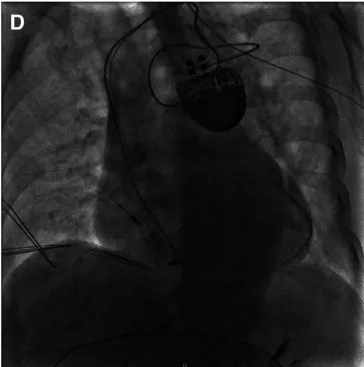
RAO view]. AP, anterior posterior; LAO, left anterior oblique; RA, right atrium; RAA, right atrial appendage; RAO, right anterior oblique.
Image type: radiology (x_ray)